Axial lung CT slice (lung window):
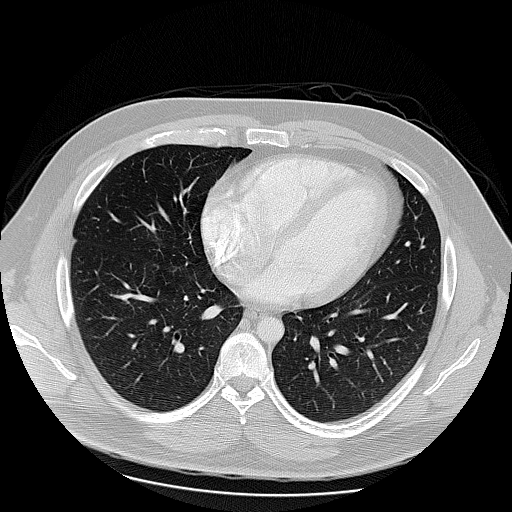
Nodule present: no